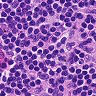
Metastatic tissue present: no